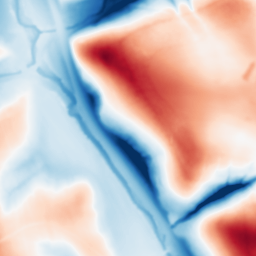
Category: multiscale
Decomposition family: dog_multiscale
Decomposition parameters: sigma_ratio: 2
n_scales: 5
base_sigma: 1
Upsampling method: linear_exact
Upsampling parameters: scale: 4
Upsampling scale: 4